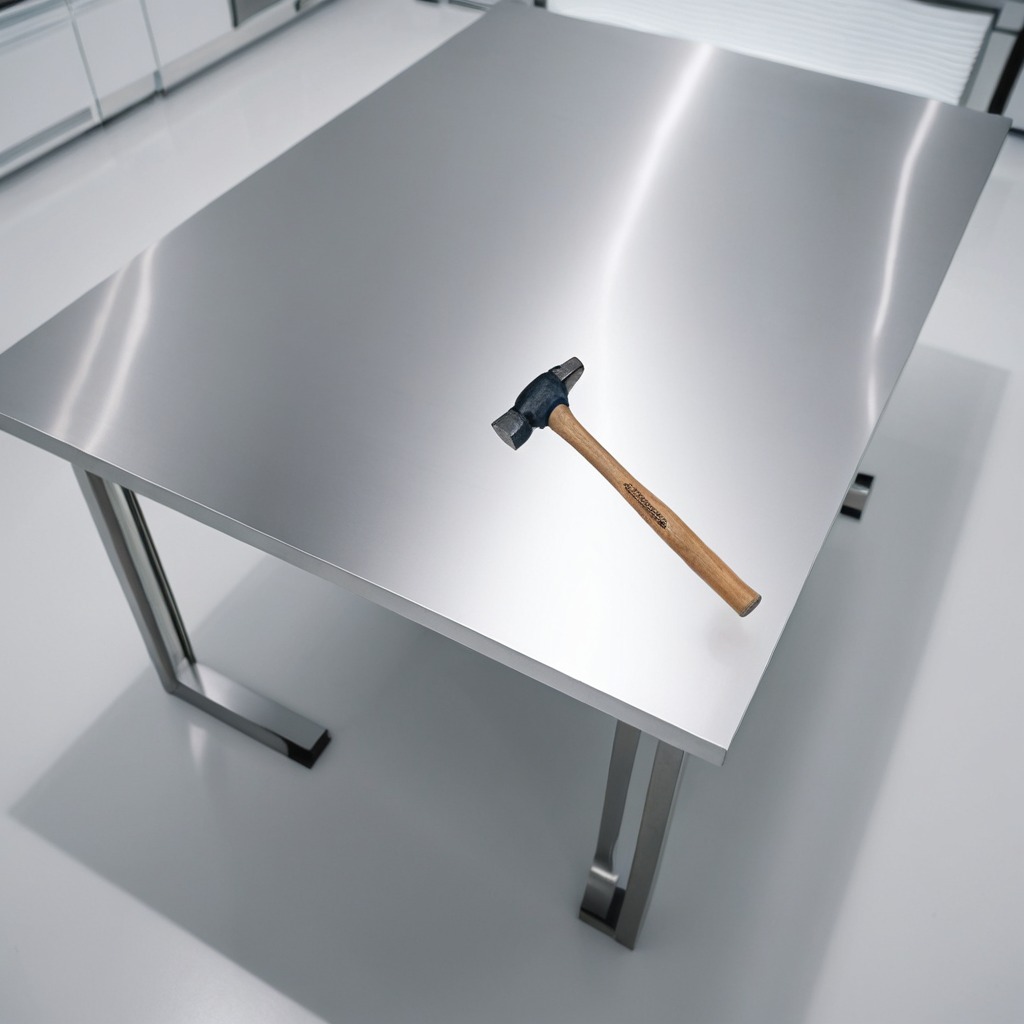
A hammer is lying on the stainless steel table in a high-end prototyping lab.